Question: Following the <URL> I built a function that draws a box plot to a jQuery accordion tab, which has a certain fixed height & width. The amount of distinct categories varies greatly depending on the incoming data. Currently I'd like to achieve the following in the plotting:
1) Add axes and display labels, <URL>
2) Always fit the boxes to container width and height. Currently I see that if there are too many categories, some of them end on the second row, ensuring they're not fully seen. In the picture, the div contains 7 boxes but only 4 fit on one row:

The question is how can these two be implemented? I couldn't even figure out a way to reliably reduce the padding between the boxes without eating into the side numbers on the boxes.
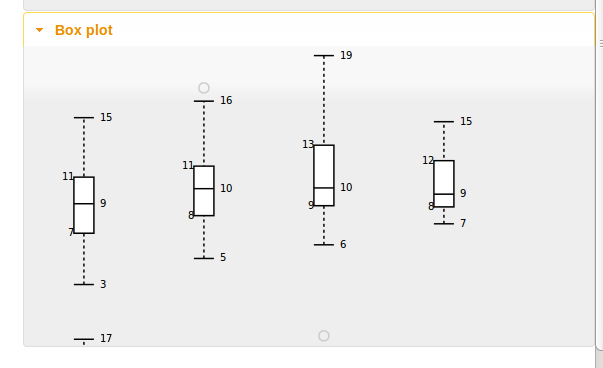
Answer: I adopted the original d3.js example to include axes:
<URL>
Instead of using individual svg elements as in Mike's implementation, here all boxplots are rendered with in one root element. This makes it easy to add axes.
Best,
Jens